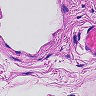
Metastatic tissue present: no